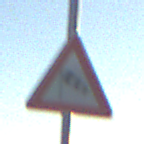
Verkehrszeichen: SeitenwindVonLinks
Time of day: SunriseSunset
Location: Outdoor (Nature)
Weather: Clear
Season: NotSpecified
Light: Natural